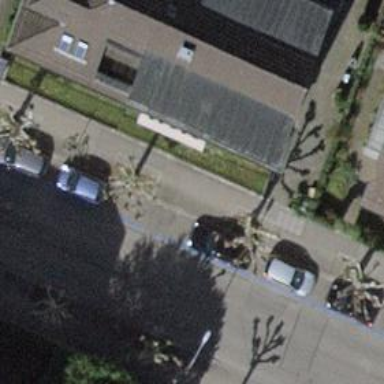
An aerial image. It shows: Avenue of trees.